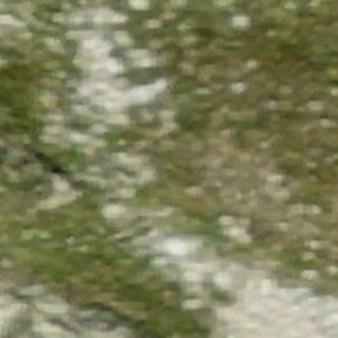
Label: other